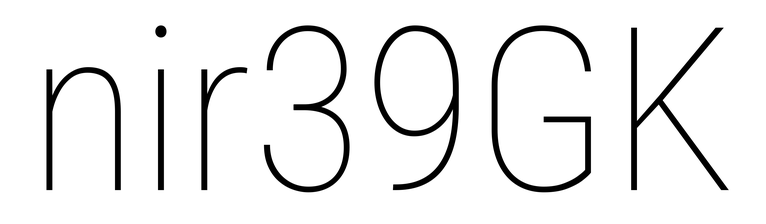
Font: Roboto_Condensed_Thin